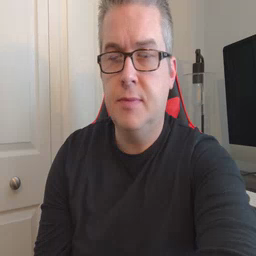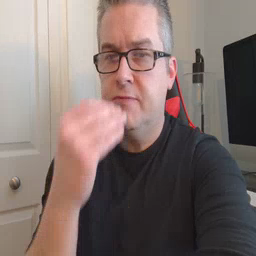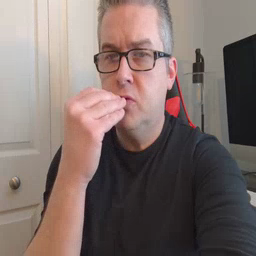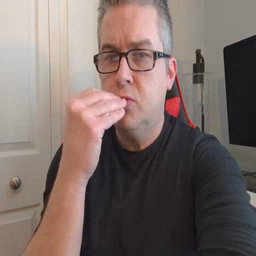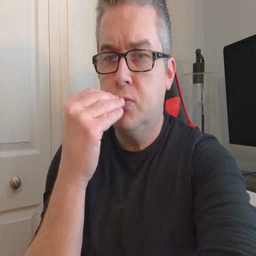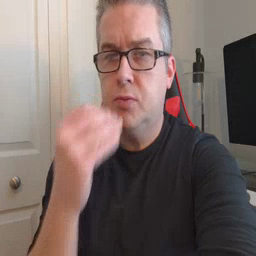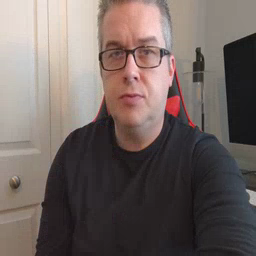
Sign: food